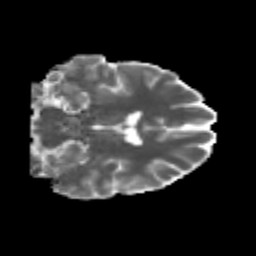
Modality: MD
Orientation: coronal
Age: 25
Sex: male
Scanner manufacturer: siemens
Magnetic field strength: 3 T
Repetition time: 3.5 s
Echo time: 0.125 s